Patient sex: M
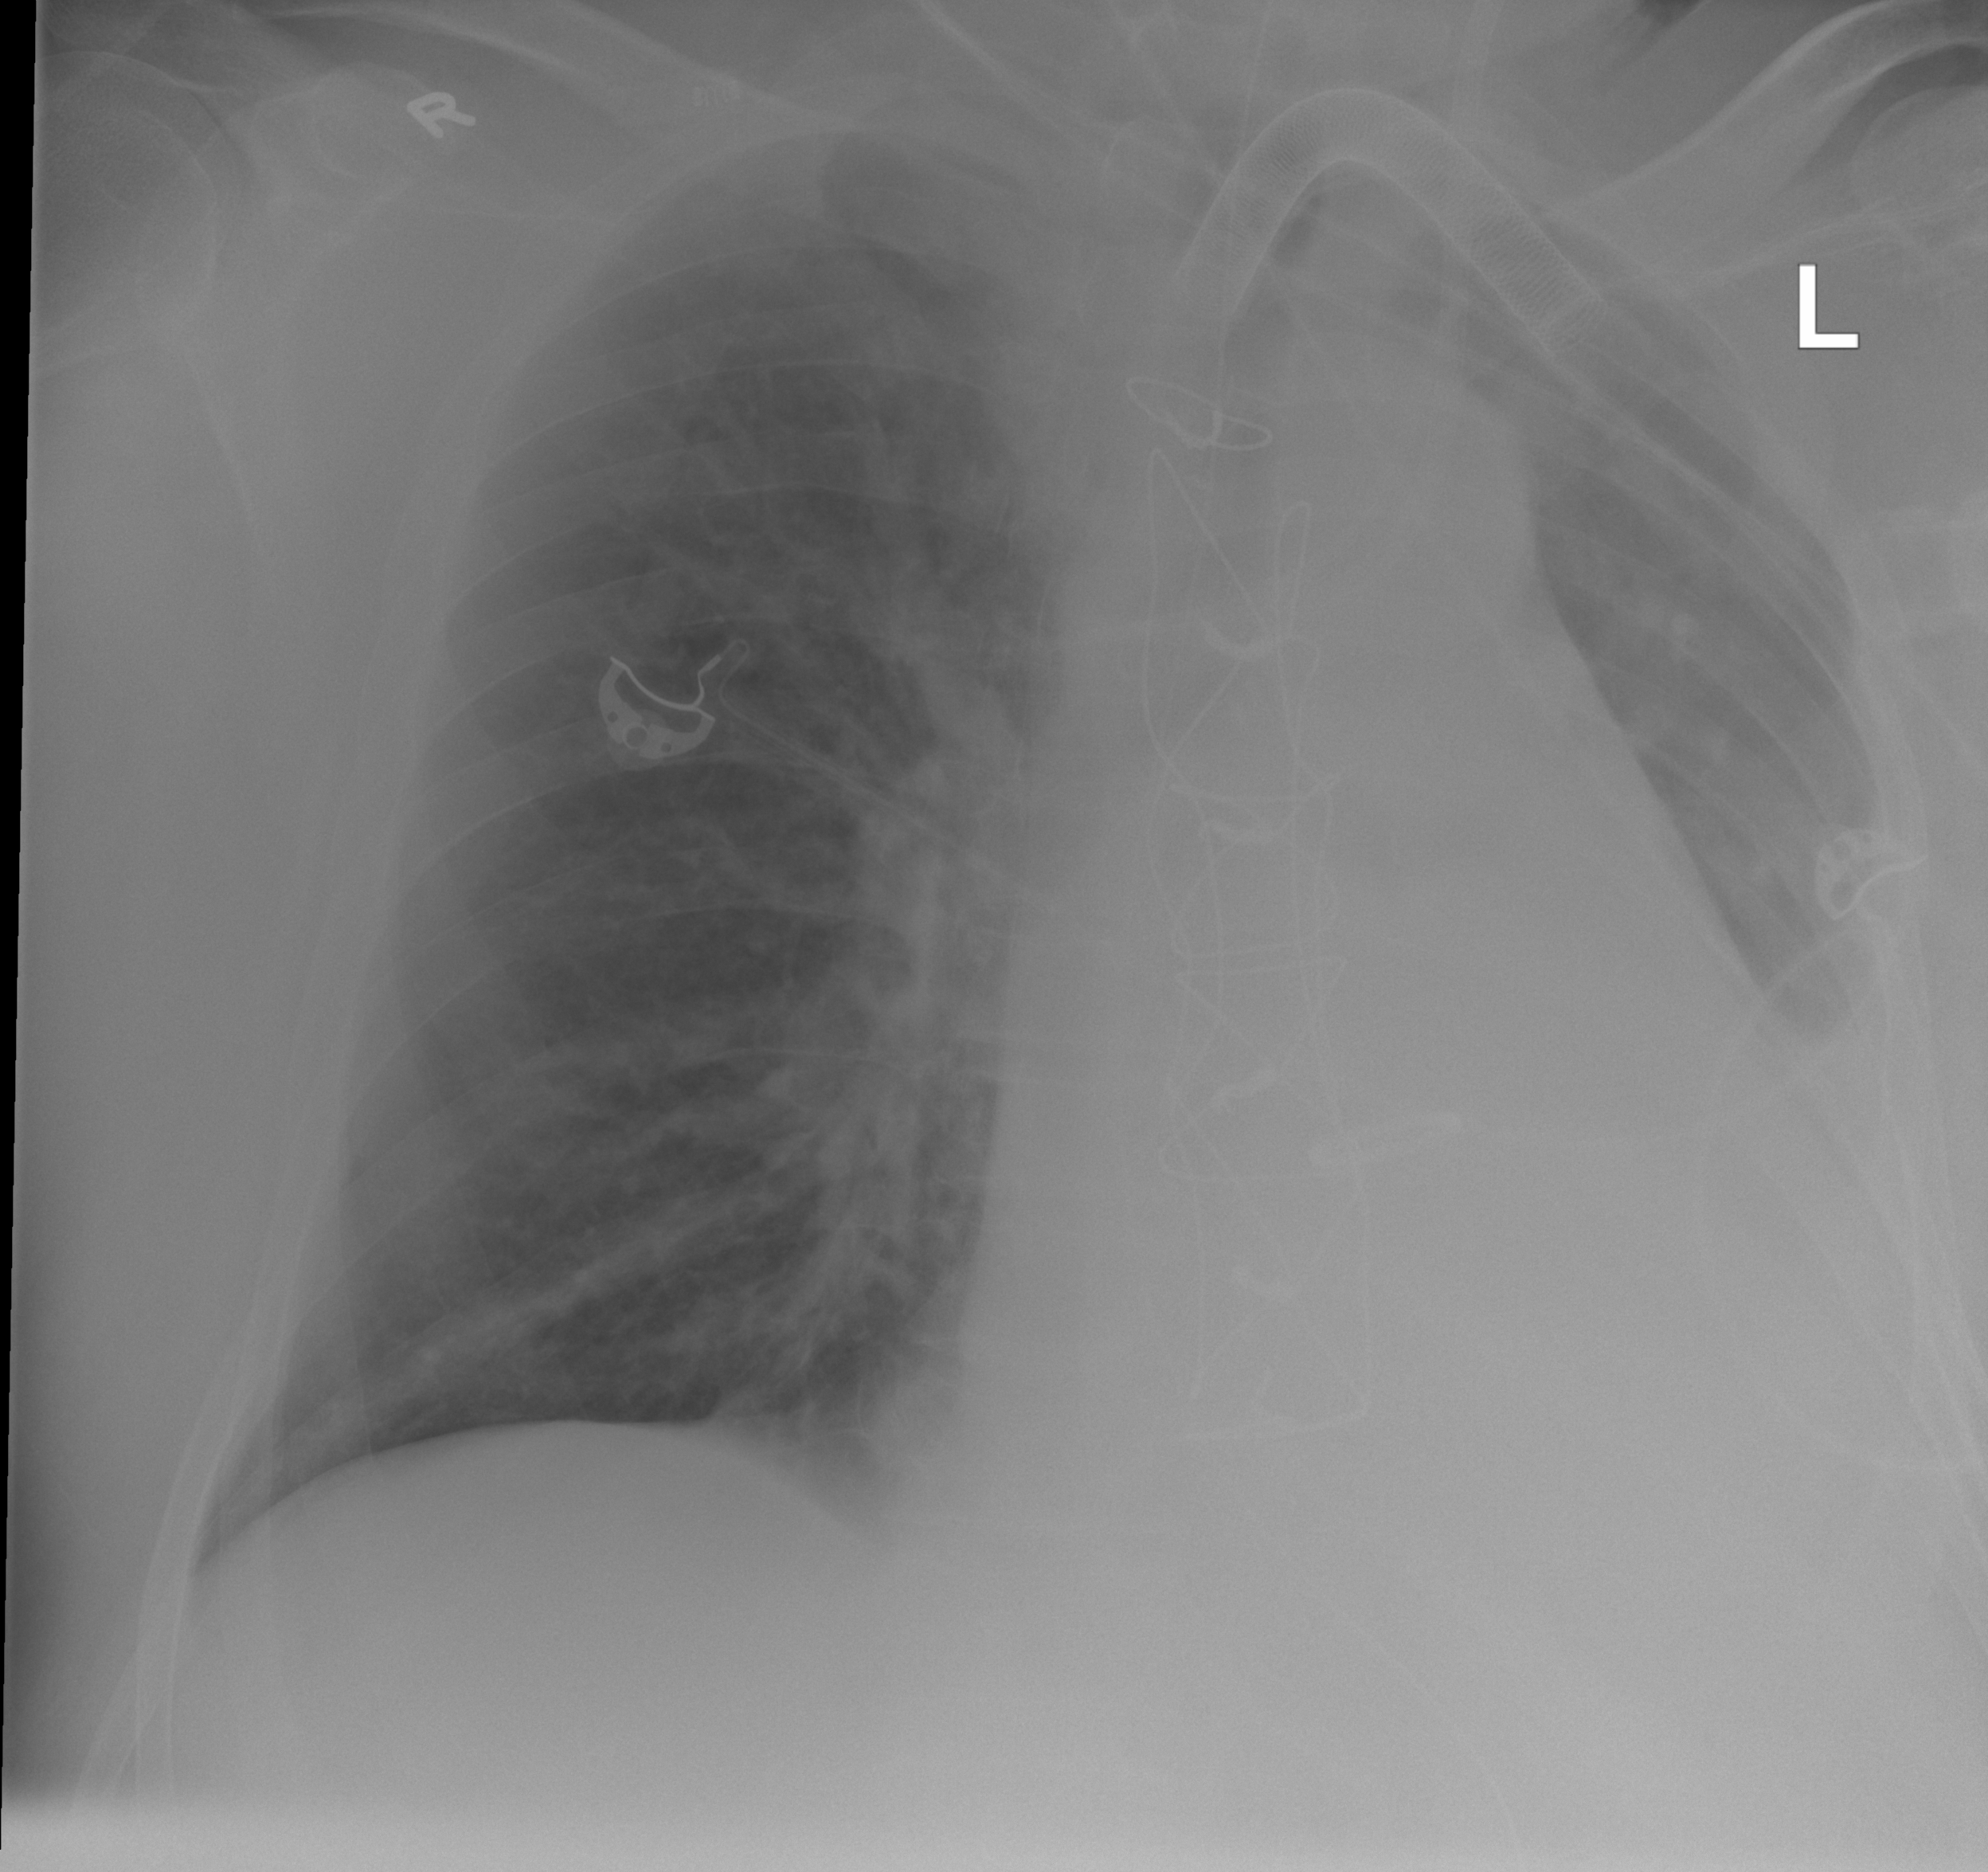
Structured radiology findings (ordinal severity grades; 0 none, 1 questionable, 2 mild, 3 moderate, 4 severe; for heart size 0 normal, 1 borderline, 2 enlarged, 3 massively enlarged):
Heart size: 2
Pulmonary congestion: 0
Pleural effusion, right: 0
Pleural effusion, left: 2
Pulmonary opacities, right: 0
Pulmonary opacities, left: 0
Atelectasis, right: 0
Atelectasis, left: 2